Question: The app I am developing have a background image which I would like to have scaling to the different device sizes, most important it should fit the width. The background fades into black, so I can have a permanent black background on the main view and that looks just fine.
I have made a background.xml file, and at the moment I have only the xlarge background image of 800x1280 px graphic in the res folder. When I run my app on a AVD with the settings of the Samsung Galaxy S3 the background width do not fill the entire screen, yet the rest of the controls scales just fine to the screen.
This is the start of my view:
'''
<ScrollView android:id="@+id/MainScrollView"
android:layout_width="fill_parent"
android:layout_height="fill_parent"
xmlns:android="http://schemas.android.com/apk/res/android"
android:background="#000000"
android:orientation="vertical"
android:fillViewport="true">
<LinearLayout
android:id="@+id/lineLayout1"
android:layout_width="fill_parent"
android:layout_height="wrap_content" android:background="@drawable/background"
android:orientation="vertical">
'''
My background.xml looks like this:
'''
<bitmap xmlns:android="http://schemas.android.com/apk/res/android"
android:src="@drawable/mainappbg"
android:gravity="top|left" android:filter="true" android:dither="true" />
'''
Hope someone can help.
Thanks
I have tried this, there is an image inserted as background but only the TasksButton and ServiceRapportButton are visible, the rest of the content disapears.
'''
<ScrollView android:id="@+id/MainScrollView"
android:layout_width="fill_parent"
android:layout_height="fill_parent"
xmlns:android="http://schemas.android.com/apk/res/android"
android:background="#000000"
android:orientation="vertical"
android:fillViewport="true">
<RelativeLayout
android:layout_width="fill_parent"
android:layout_height="fill_parent">
<ImageView
android:id="@+id/imageView1"
android:layout_width="fill_parent"
android:layout_height="fill_parent"
android:src="@drawable/mainappbg"/>
<LinearLayout
android:id="@+id/lineLayout1"
android:layout_width="fill_parent"
android:layout_height="fill_parent">
<RelativeLayout
android:id="@+id/RelativeLayout1"
android:layout_width="fill_parent"
android:layout_height="85dp">
<Button android:id="@+id/TasksButton" android:layout_width="wrap_content" android:layout_height="wrap_content" android:layout_alignParentRight="true" android:layout_alignParentTop="true" android:layout_marginRight="5dp" android:layout_marginTop="5dp" android:background="@drawable/opgaver" android:onClick="TasksClickHandler" android:textSize="12sp"/>
<Button android:id="@+id/ServiceRapportButton" android:layout_width="wrap_content" android:layout_height="wrap_content" android:layout_alignParentRight="true" android:layout_alignParentTop="true" android:layout_marginRight="15dp" android:layout_marginTop="40dp" android:background="@drawable/rapport" android:onClick="ServiceRapportClickHandler" android:textSize="12sp"/>
</RelativeLayout>
<LinearLayout
android:layout_width="fill_parent"
android:layout_height="wrap_content"
android:id="@+id/tableLayout1">
<Button android:id="@+id/LineButton" android:layout_weight="1" android:layout_width="0dp" android:layout_height="match_parent" android:background="@drawable/lines" android:onClick="LineClickHandler" android:textSize="12dp"/>
<Button android:id="@+id/ServiceButton" android:layout_weight="1" android:layout_width="0dp" android:layout_height="match_parent" android:background="@drawable/service" android:textSize="12dp" android:onClick="ServiceClickHandler"></Button>
<Button android:id="@+id/NavigationButton" android:layout_weight="1" android:layout_width="0dp" android:layout_height="match_parent" android:background="@drawable/navigate" android:textSize="12dp" android:onClick="NavigateClickHandler"></Button>
</LinearLayout>
'''
Edit, added screenshot, I want to place a background behind these controls:

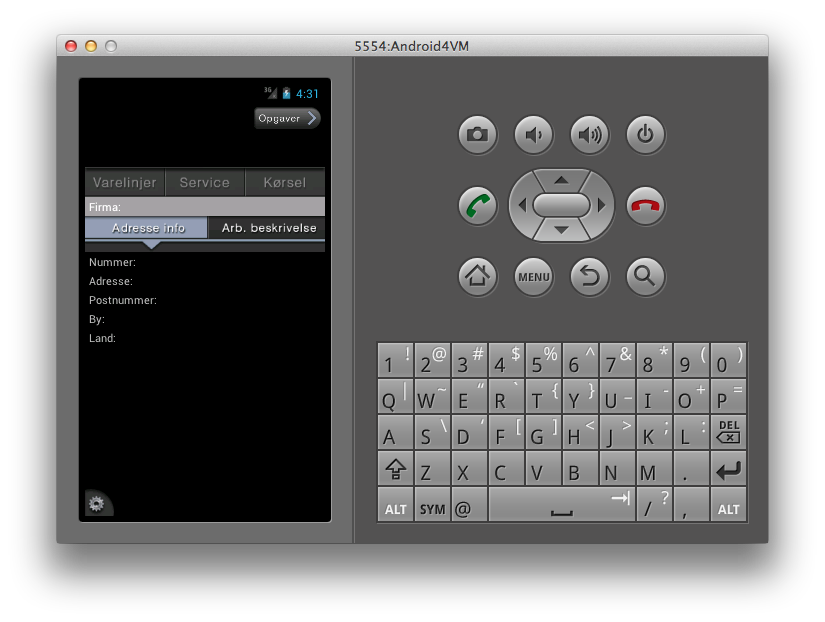
Answer: If the only purpose of 'LinearLayout' ('@id/lineLayout1') is to serve as bg container, then replace it with 'ImageView' set <URL> to match scaling results you want to achieve.
Wrap it in RelativeLayout layout and put ImageView as BG container:
'''
<ScrollView
xmlns:android="http://schemas.android.com/apk/res/android"
android:id="@+id/MainScrollView"
android:layout_width="fill_parent"
android:layout_height="fill_parent"
android:background="#000000"
android:orientation="vertical"
android:fillViewport="true">
<RelativeLayout
android:layout_width="fill_parent"
android:layout_height="fill_parent">
<ImageView
android:id="@+id/imageView1"
android:layout_width="fill_parent"
android:layout_height="fill_parent"
android:src="@drawable/beta_bg_drawable"/>
<LinearLayout
android:layout_width="fill_parent"
android:layout_height="fill_parent"
android:background="#5500ff00"
android:orientation="vertical">
</LinearLayout>
</RelativeLayout>
</ScrollView>
'''